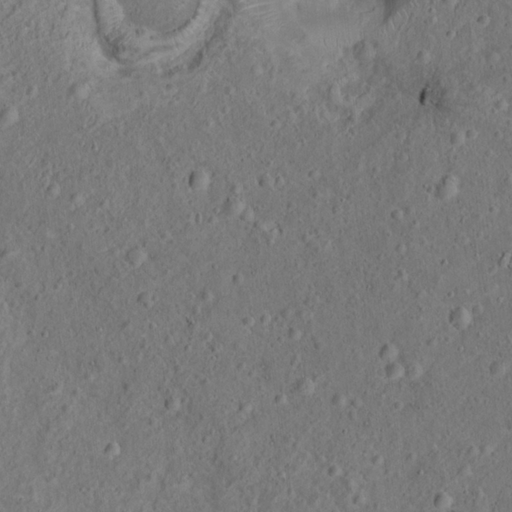
Objects detected: cone